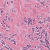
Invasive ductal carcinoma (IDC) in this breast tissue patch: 1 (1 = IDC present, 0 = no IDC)